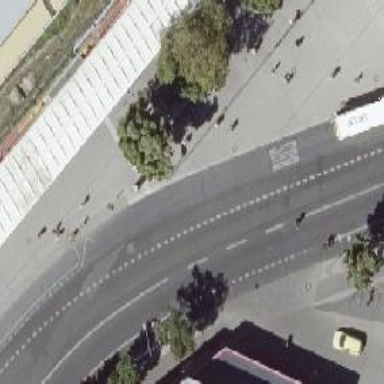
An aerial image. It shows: Asphalt tertiary road with cycle lane on the left and shared bus lane on the right.